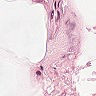
Metastatic tissue present: no